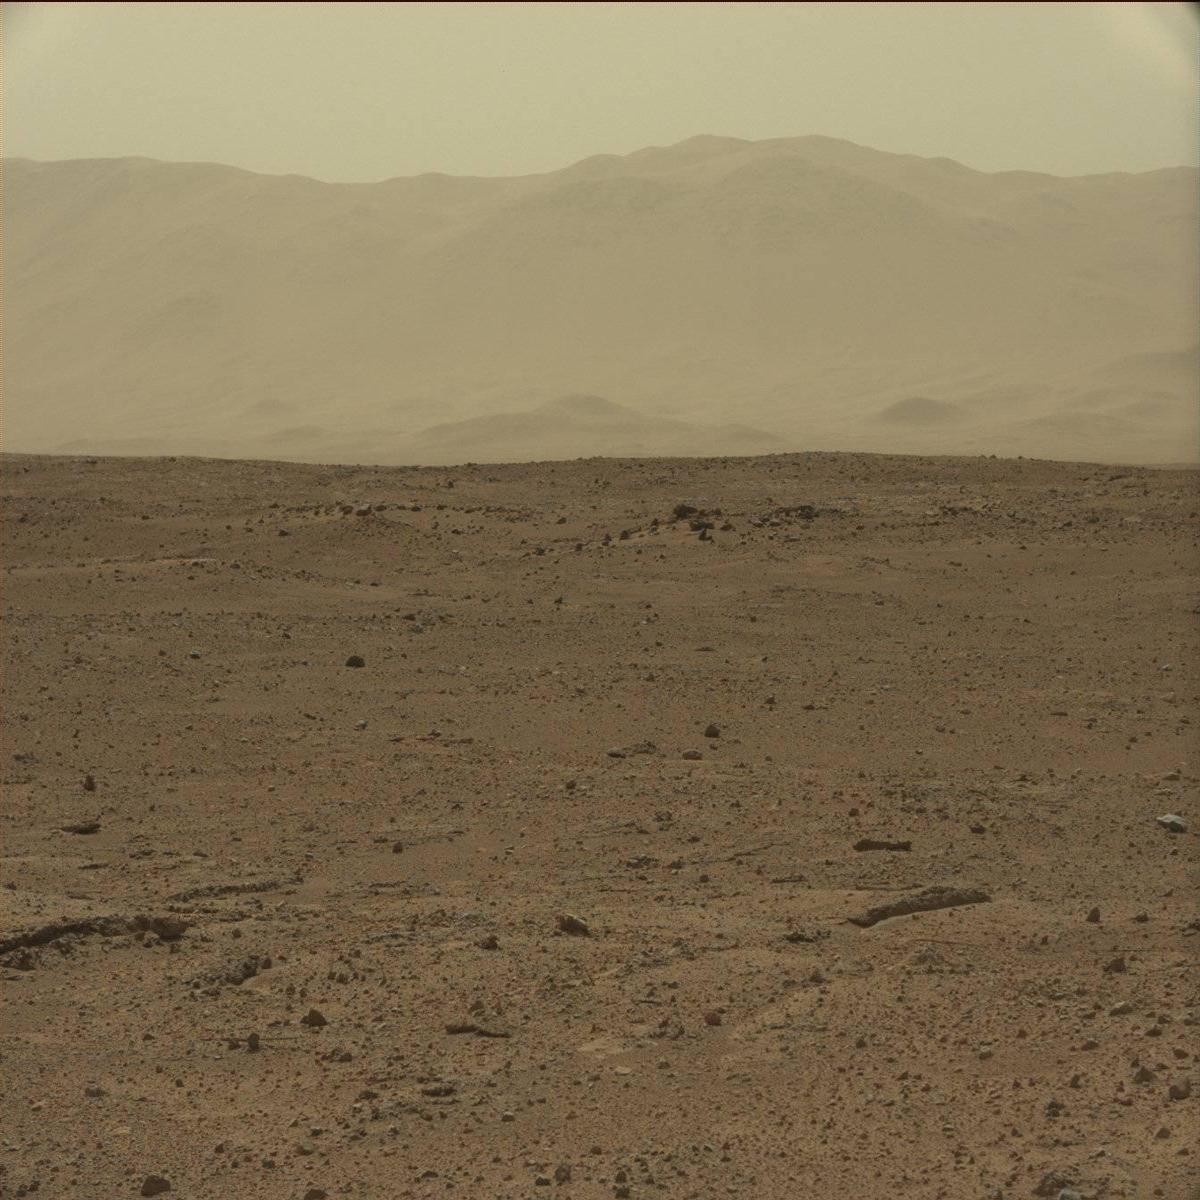
Terrain classes present: Bedrock, Ridge, Rock, Sand / Soil, Sky